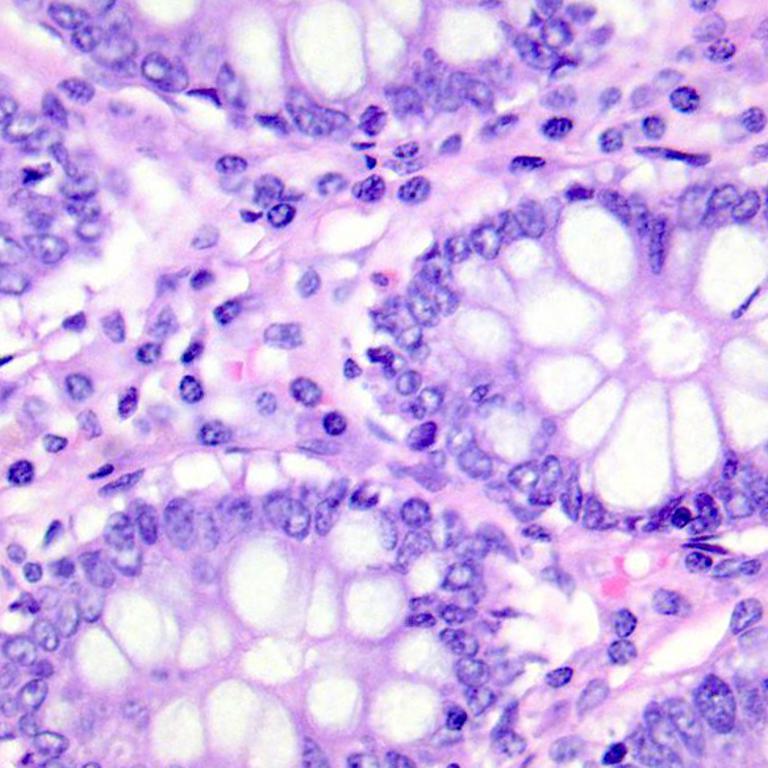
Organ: colon
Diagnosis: benign